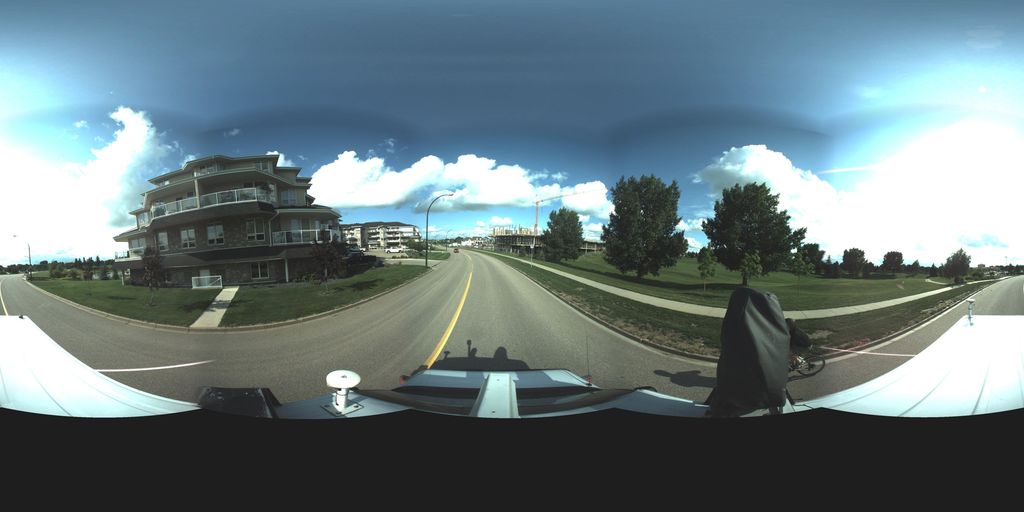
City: saskatoon